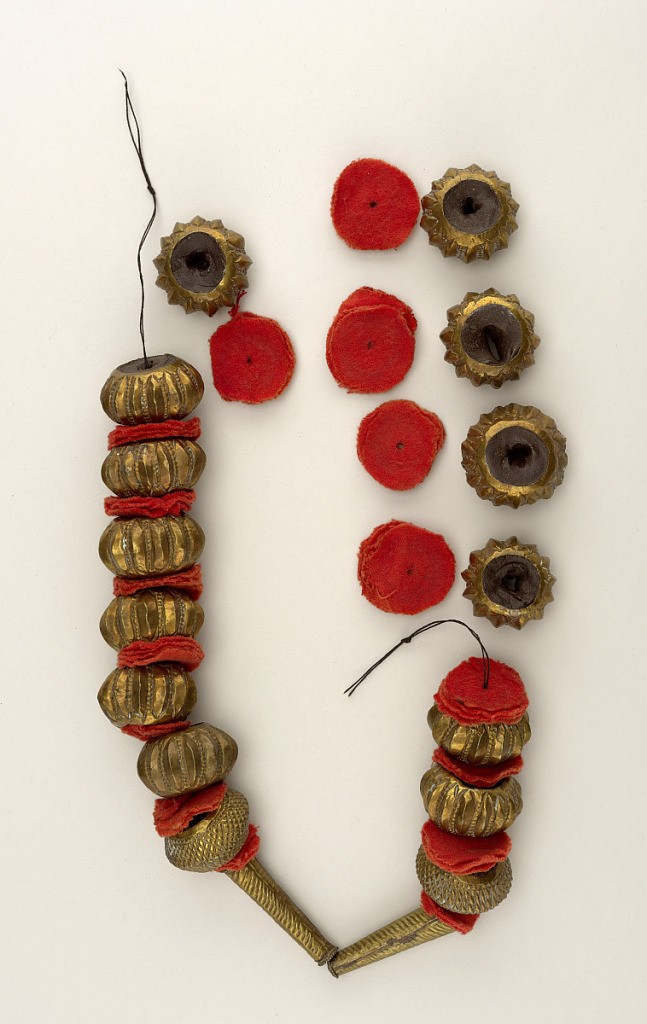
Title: Necklace
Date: probably 19th century
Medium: Thin metal (copper or gilt alloy)
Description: Necklace: Thin metal (copper or gilt alloy) with tooled ornaments, each bead filled with composition. Cloth disks separate the beads from each other. Most beads are roughly flattened spherical. Two adjoining are conical tubular.